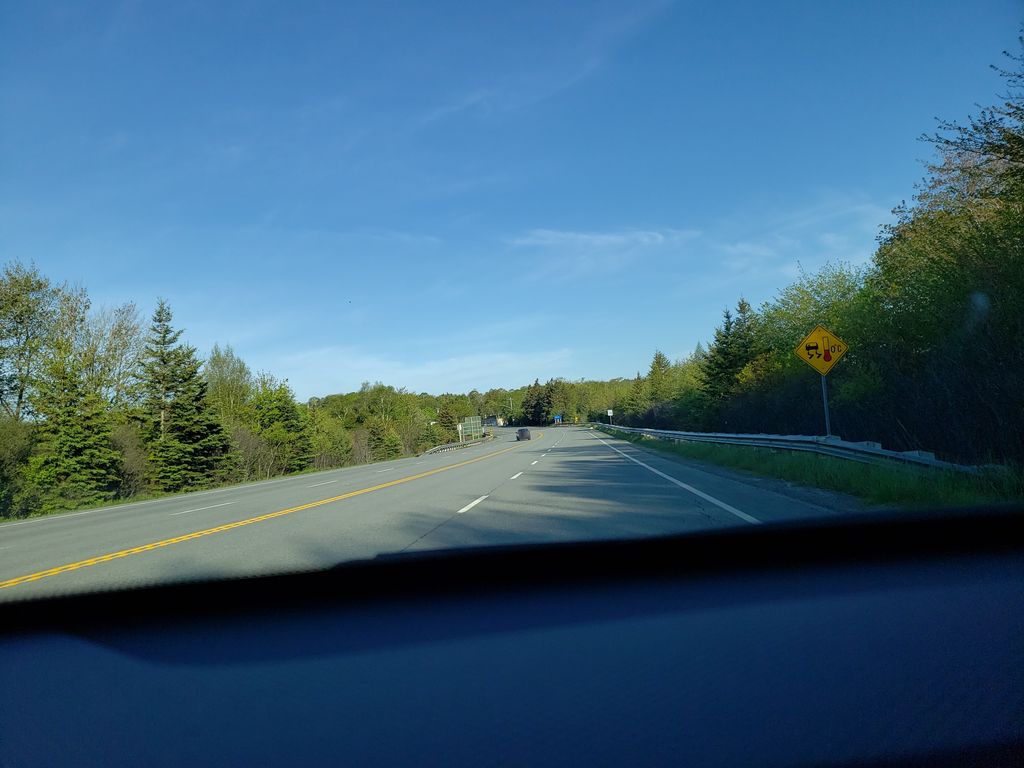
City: halifax